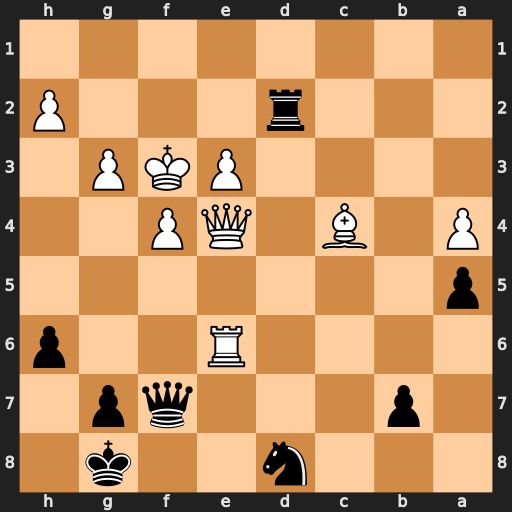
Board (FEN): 3n2k1/1p3qp1/4R2p/p7/P1B1QP2/4PKP1/3r3P/8
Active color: b
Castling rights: -
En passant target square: -
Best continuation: Qh5+ g4 Qh3#